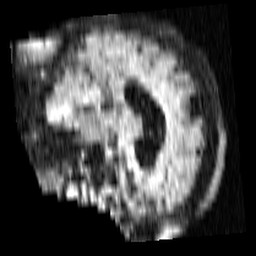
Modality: FLAIR
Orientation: sagittal
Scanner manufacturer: siemens
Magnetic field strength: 1.5 T
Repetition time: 9 s
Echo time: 0.111 s